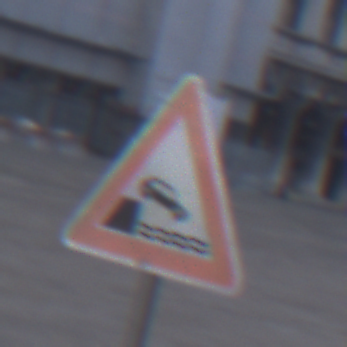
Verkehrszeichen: Ufer
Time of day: SunriseSunset
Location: Outdoor (Urban)
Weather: PartlyCloudy
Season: NotSpecified
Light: Natural